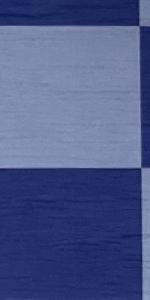
Label: Empty